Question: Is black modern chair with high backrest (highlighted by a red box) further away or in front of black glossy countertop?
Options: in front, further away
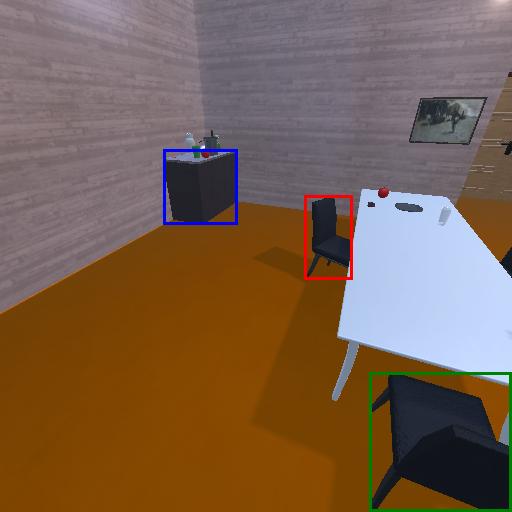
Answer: in front